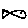
Label: fish